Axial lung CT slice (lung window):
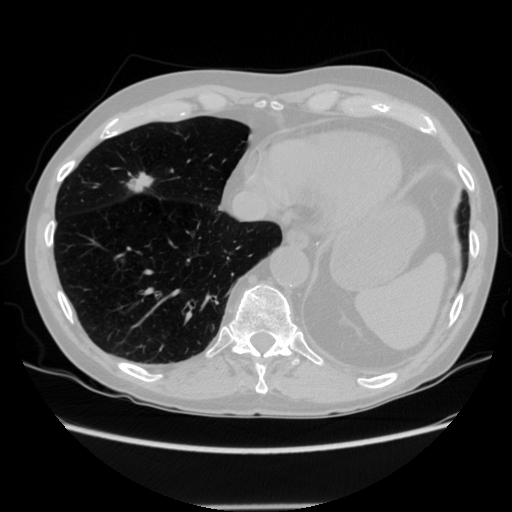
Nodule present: yes
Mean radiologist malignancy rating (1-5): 4.75